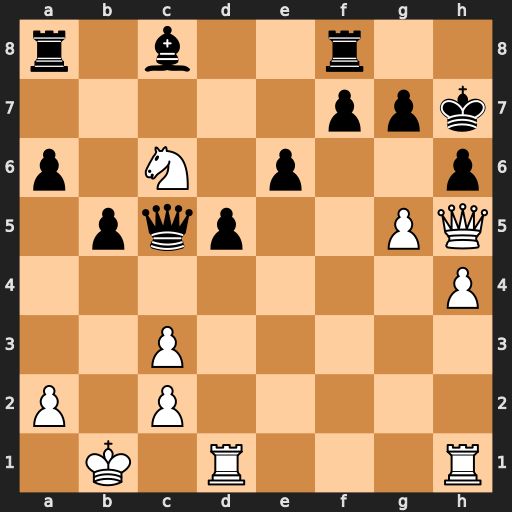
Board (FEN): r1b2r2/5ppk/p1N1p2p/1pqp2PQ/7P/2P5/P1P5/1K1R3R
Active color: w
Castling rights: -
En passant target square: -
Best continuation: gxh6 g6 Qe5 f6 Qc7+